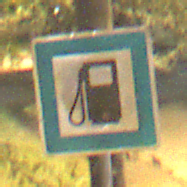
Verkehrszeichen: Tankstelle
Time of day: Night
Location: Outdoor (Suburban)
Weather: PartlyCloudy
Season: NotSpecified
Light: Artificial